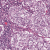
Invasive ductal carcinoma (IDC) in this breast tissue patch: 1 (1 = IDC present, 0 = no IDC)